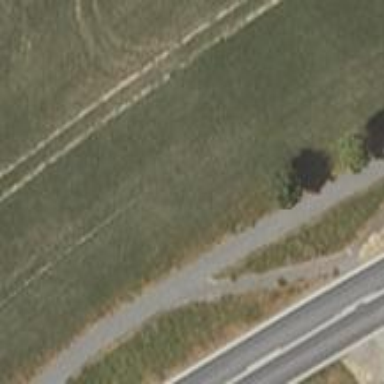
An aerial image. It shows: Asphalt path.